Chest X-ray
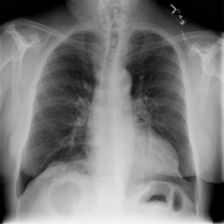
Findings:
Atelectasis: negative
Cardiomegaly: positive
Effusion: negative
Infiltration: negative
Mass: negative
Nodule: negative
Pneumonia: negative
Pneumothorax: negative
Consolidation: negative
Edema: negative
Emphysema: negative
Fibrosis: negative
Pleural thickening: negative
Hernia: negative